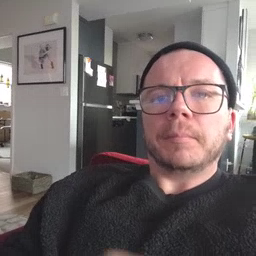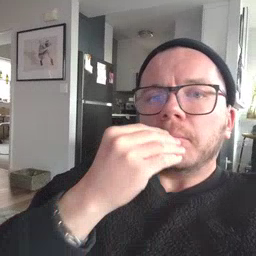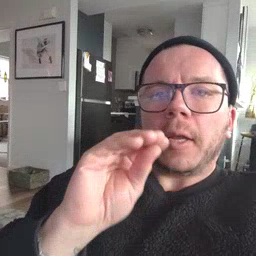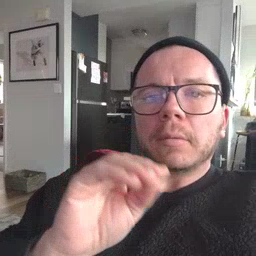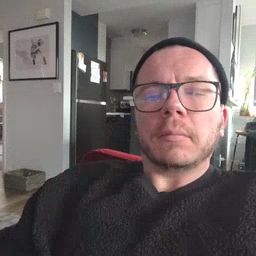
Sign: kiss